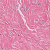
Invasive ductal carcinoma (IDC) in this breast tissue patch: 0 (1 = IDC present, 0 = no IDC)